Question: I have made an application in android .It is an application related to timer.Now i have tried a lot to put controll on back button of android device that when it is pressed the process should be killed and directly displays main menu...Please help me...Thanking you in advance..!
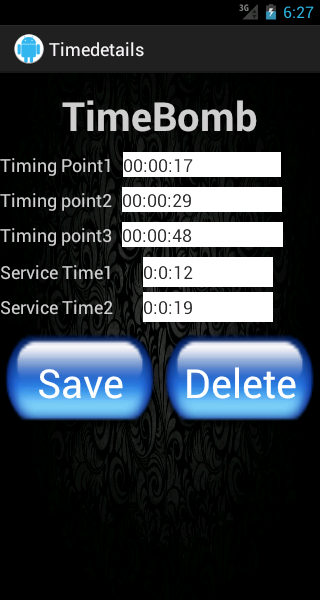
Answer: Try this code
'''
@Override
public void onBackPressed() {
yourActivity.this.finish;
}
'''